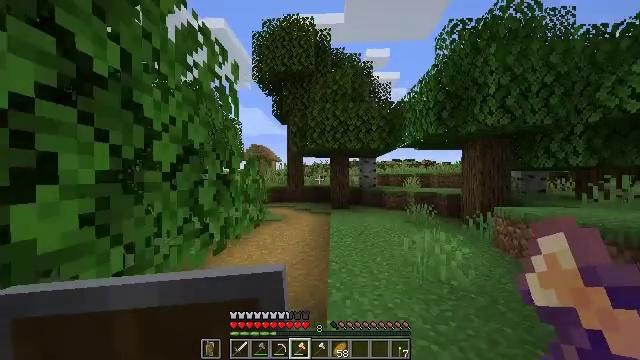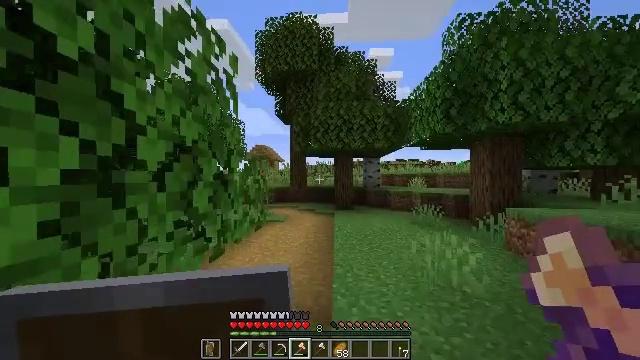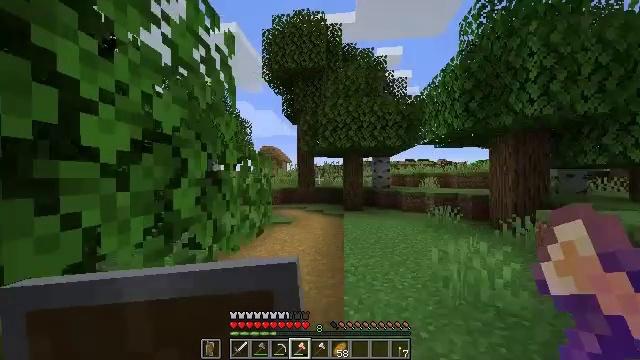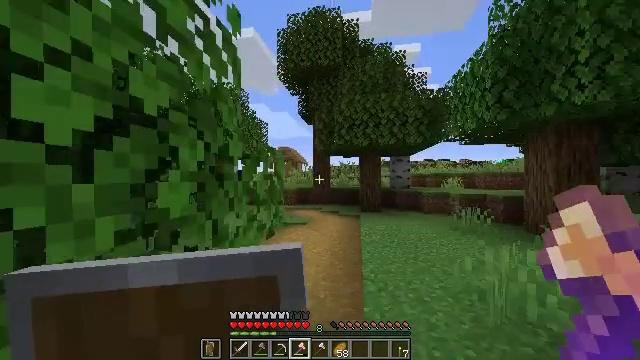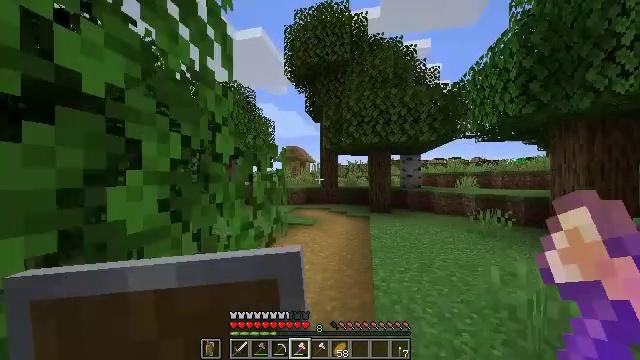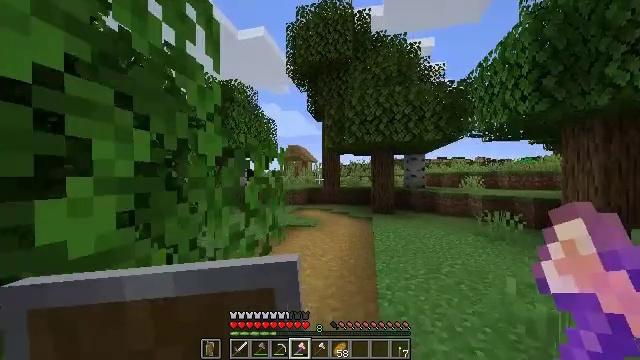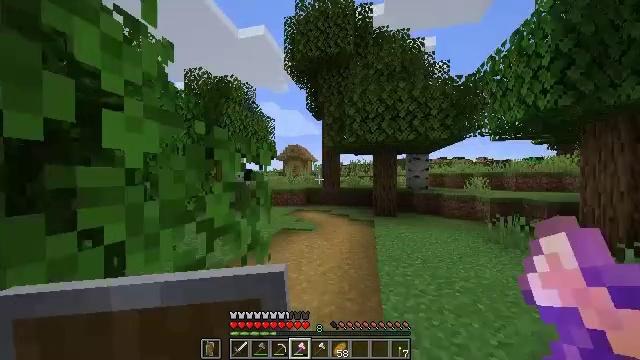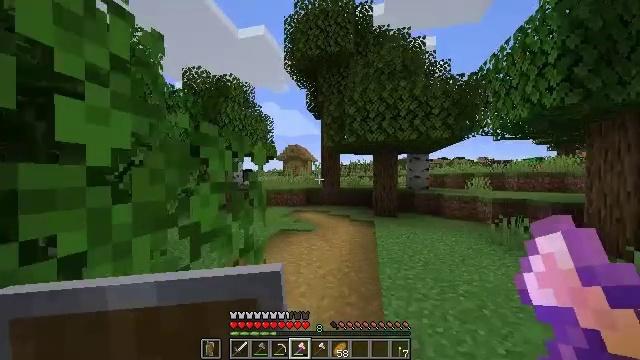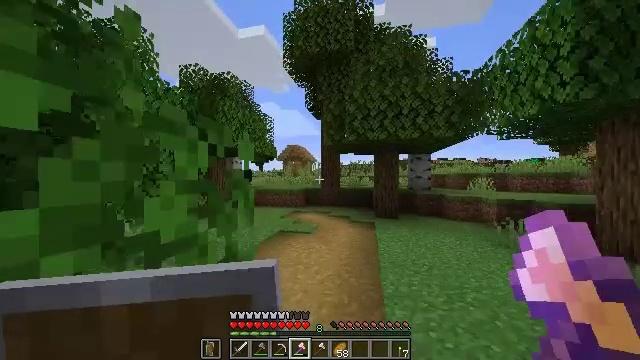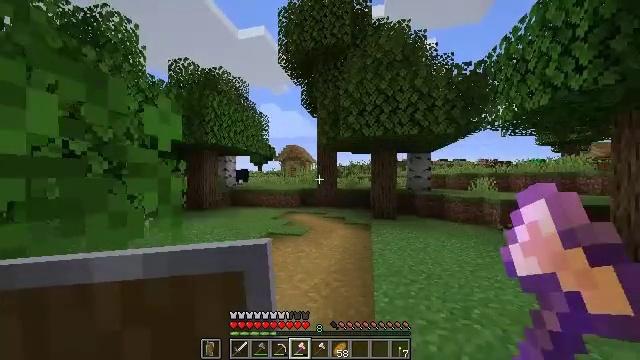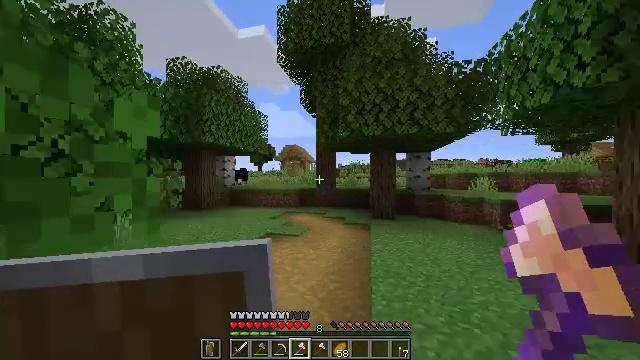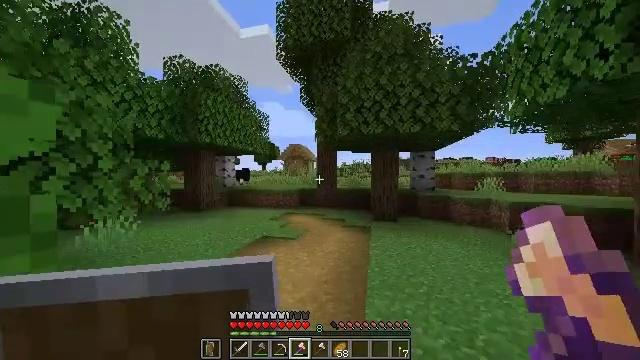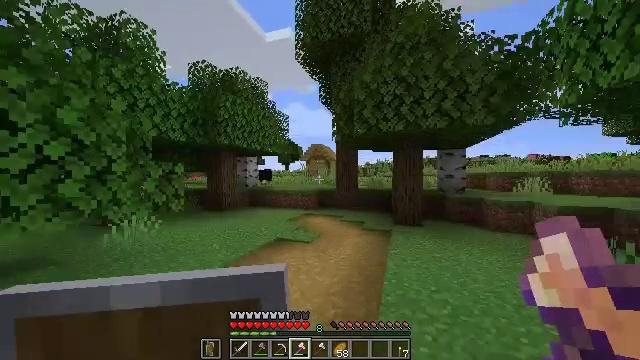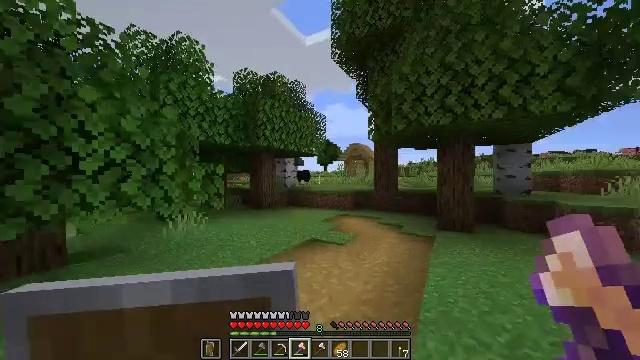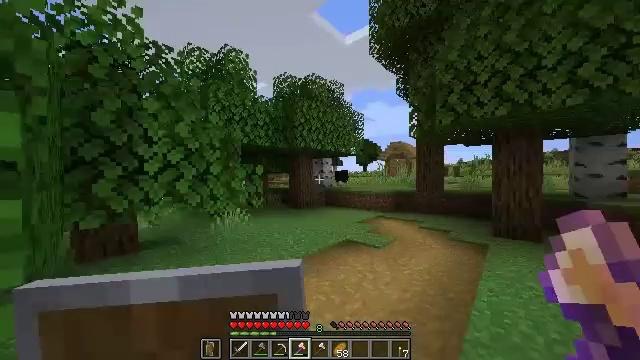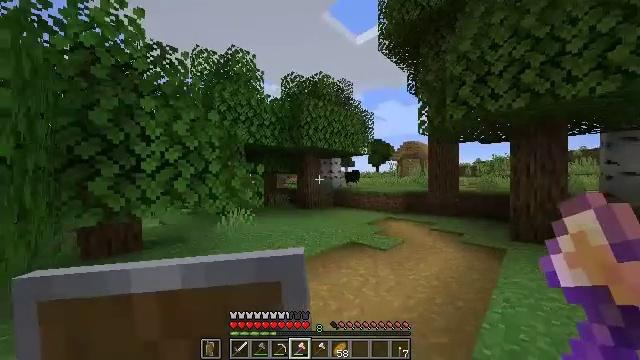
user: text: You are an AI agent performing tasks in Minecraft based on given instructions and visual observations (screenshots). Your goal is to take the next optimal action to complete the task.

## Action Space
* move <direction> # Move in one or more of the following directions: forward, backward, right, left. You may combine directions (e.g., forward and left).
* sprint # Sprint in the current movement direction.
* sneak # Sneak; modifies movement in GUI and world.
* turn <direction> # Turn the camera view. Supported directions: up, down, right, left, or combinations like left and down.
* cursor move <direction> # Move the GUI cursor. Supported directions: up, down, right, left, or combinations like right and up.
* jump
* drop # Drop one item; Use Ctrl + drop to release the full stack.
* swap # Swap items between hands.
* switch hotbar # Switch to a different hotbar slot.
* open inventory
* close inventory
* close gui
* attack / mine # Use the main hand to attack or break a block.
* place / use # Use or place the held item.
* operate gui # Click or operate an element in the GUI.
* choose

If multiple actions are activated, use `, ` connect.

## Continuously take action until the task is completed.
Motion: motion action
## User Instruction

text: Mine the oak log.
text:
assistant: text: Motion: move forward
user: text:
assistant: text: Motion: move forward, turn left
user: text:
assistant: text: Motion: move forward, turn left
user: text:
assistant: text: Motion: move forward, turn left
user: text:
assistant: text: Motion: move forward
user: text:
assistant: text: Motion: move forward
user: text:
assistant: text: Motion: move forward
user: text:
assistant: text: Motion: move forward and move right
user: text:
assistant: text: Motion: move forward and move right
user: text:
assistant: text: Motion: move forward and move right
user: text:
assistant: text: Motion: move forward and move right, turn left
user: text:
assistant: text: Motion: move forward and move right, turn left
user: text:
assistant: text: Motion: move forward and move right, turn left
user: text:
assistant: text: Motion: move forward and move right, turn left
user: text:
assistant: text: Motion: move forward and move right, turn left
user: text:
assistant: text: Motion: move forward and move right
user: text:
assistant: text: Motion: move forward and move right
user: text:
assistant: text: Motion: move forward and move right, sprint
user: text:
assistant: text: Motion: move forward, sprint
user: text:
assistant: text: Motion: move forward, sprint
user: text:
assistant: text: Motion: move forward, sprint
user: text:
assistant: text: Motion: move forward
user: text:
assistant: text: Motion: move forward
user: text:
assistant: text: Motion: move forward, turn left, jump
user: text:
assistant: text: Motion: move forward, turn left, jump
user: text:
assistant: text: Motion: move forward, turn left, jump
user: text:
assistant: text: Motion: move forward, turn left
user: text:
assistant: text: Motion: move forward
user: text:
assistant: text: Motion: move forward
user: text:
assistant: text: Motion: move forward